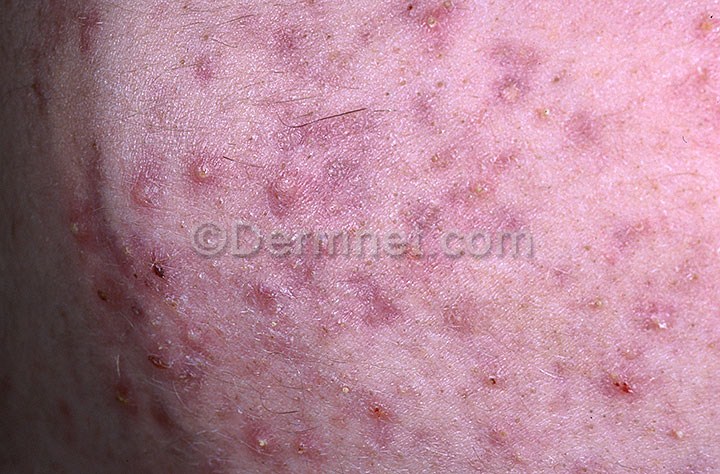
Disease: Acne and Rosacea Photos